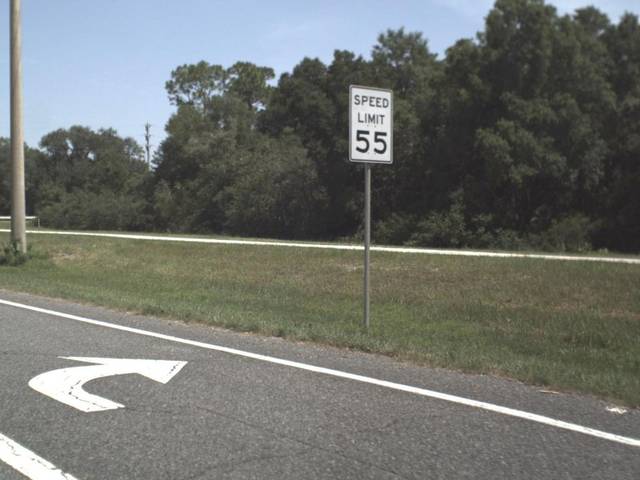
Region: United States
Coordinates: 29.623, -83.106